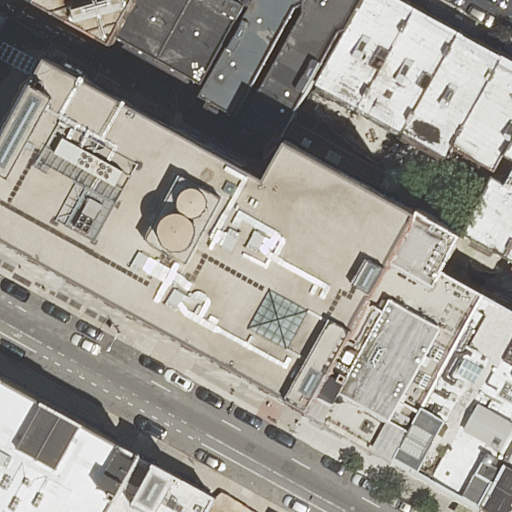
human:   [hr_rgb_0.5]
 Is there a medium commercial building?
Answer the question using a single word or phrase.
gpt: no

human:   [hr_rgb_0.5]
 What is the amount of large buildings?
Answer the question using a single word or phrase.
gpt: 5

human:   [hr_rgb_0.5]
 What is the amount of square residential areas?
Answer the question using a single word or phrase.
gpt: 0

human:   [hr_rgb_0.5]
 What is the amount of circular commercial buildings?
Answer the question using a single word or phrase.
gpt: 0

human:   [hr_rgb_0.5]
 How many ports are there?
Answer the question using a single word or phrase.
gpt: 0

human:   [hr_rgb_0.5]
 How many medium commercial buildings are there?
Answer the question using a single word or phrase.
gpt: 0

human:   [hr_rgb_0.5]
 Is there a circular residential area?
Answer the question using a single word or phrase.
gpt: no

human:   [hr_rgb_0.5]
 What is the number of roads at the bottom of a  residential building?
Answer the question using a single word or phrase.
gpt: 1

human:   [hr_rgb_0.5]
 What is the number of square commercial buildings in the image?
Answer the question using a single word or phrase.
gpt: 0

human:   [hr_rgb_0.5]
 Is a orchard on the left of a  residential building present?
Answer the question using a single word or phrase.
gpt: no

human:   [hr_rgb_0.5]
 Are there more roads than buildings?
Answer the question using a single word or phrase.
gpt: no

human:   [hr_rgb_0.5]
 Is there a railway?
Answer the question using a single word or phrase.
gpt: no

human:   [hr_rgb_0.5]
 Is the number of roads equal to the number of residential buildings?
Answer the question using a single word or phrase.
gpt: no

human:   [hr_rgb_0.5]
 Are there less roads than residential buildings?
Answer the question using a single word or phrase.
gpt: yes

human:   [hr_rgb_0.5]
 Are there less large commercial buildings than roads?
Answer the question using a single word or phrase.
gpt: yes

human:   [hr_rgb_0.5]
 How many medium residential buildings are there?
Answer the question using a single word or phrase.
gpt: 8

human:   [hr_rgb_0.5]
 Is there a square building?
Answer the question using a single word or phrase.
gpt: no

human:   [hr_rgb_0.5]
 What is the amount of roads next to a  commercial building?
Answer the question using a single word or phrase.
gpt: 0

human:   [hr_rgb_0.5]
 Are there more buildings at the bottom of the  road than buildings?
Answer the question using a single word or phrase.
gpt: no

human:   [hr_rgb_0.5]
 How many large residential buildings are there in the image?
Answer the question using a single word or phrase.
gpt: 5

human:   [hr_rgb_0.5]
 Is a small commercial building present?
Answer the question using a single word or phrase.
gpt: no

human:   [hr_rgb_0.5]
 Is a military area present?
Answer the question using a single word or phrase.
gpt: no

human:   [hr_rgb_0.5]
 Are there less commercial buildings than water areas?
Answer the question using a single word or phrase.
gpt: no

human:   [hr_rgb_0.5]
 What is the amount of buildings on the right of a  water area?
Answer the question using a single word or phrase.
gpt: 0

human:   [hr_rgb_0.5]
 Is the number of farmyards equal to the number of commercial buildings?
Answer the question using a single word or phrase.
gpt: yes

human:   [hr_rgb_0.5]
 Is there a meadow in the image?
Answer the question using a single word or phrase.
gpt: no

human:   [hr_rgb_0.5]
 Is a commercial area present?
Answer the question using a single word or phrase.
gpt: no

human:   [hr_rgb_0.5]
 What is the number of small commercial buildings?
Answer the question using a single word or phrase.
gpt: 0

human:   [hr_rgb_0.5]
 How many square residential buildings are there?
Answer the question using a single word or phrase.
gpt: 0

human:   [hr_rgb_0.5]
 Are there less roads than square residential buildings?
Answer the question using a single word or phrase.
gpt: no

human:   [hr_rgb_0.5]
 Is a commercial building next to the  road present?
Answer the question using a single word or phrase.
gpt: no

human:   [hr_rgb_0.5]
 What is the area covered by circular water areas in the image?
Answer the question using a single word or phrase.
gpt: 0m2

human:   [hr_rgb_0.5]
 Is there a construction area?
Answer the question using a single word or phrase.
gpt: no

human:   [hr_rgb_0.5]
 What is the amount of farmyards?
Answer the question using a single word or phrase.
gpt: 0

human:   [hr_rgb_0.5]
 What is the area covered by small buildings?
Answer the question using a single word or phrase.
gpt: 53m2

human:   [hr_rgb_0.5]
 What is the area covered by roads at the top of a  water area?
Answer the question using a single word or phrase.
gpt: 0m2